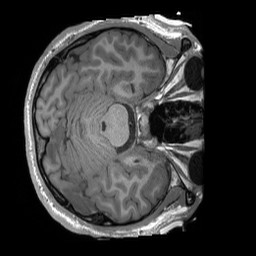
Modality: T1w
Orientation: axial
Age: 21
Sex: male
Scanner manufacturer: siemens
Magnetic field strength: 3 T
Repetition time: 2.4 s
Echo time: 0.00224 s